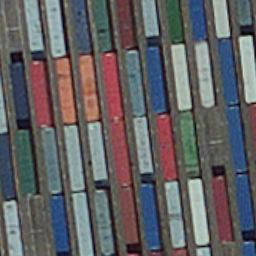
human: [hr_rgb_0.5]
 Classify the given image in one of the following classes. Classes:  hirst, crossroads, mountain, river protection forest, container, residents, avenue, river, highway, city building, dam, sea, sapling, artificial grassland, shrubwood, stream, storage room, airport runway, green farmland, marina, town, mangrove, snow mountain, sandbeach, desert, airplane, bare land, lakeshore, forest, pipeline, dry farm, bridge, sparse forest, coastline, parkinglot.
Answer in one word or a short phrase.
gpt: container